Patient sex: M
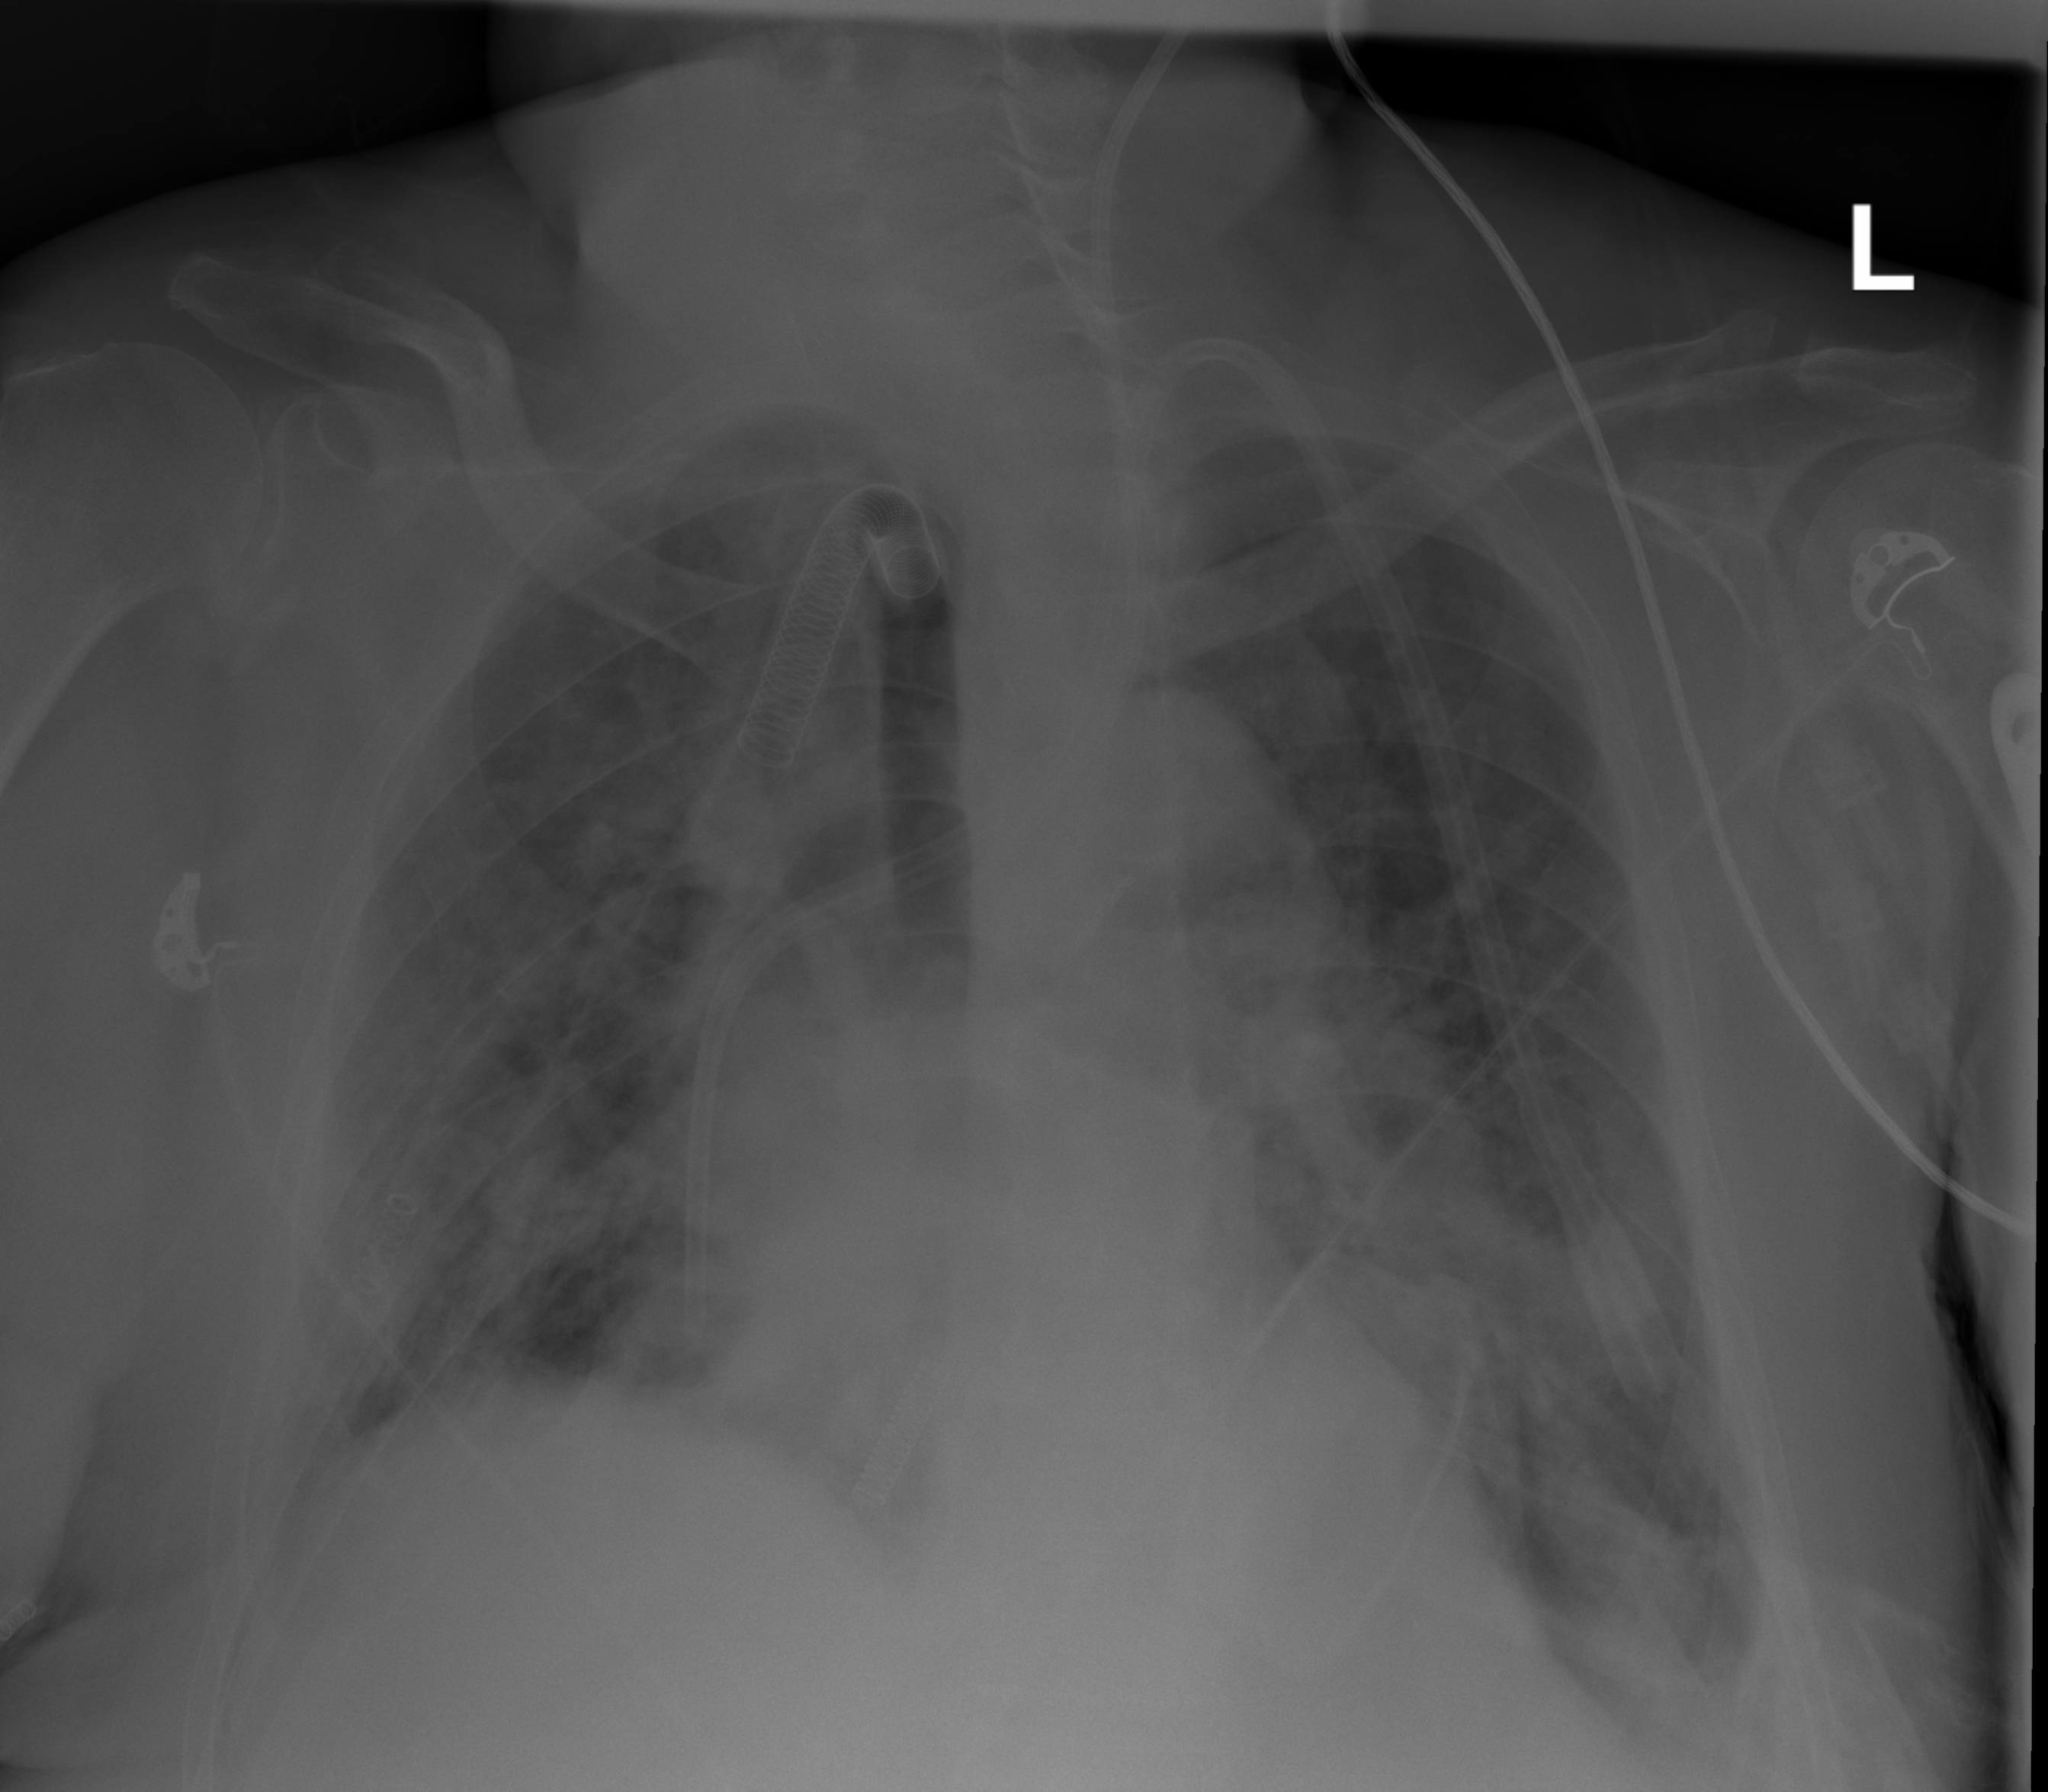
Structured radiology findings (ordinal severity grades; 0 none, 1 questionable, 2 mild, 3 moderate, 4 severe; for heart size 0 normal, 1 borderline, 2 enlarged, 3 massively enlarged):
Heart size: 1
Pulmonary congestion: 2
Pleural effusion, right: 2
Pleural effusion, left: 2
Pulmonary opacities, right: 3
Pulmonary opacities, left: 2
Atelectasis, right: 2
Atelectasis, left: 2